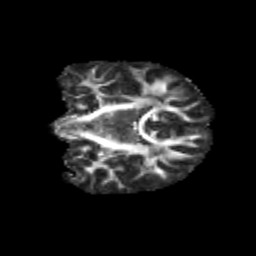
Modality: FA
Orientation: coronal
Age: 12
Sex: male
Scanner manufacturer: siemens
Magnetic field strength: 3 T
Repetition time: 3.8 s
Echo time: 0.07 s